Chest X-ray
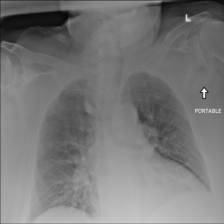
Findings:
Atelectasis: negative
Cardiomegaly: negative
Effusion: negative
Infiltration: negative
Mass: negative
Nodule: negative
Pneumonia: negative
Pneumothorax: negative
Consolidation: negative
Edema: negative
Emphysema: negative
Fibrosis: negative
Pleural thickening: negative
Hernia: negative